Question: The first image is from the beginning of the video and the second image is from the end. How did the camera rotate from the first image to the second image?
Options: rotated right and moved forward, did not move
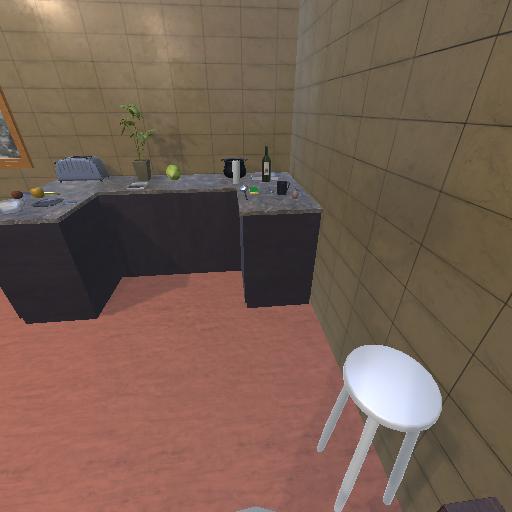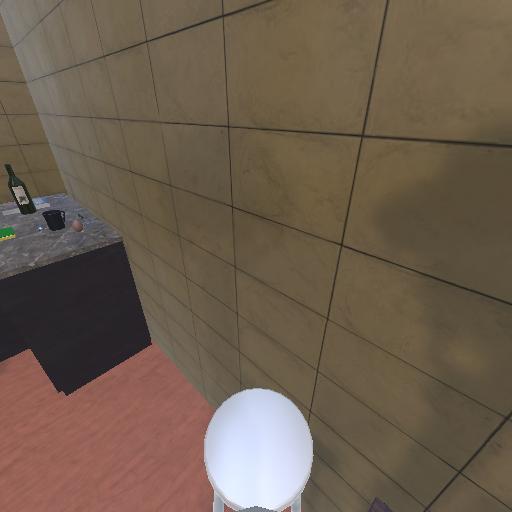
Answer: rotated right and moved forward